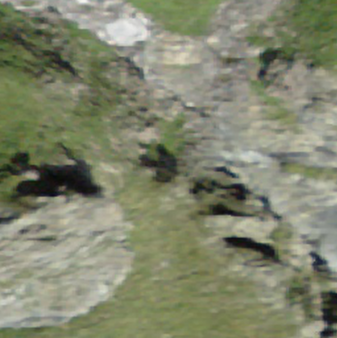
Label: bouldering_area